Question: ()
I'm defining the following custom colormap where I assign the color white ('#ffffff') to the float 'zero_pt'.
'''
import matplotlib.colors as col
from matplotlib.colors import LinearSegmentedColormap
zero_pt = 0.98181818181818181
cmap = LinearSegmentedColormap.from_list(
'mycmap', [(0, 'blue'), (zero_pt, 'white'), (1, 'red')])
'''
But when I try to retrieve the hex color code from the same 'zero_pt' value, I don't get '#ffffff' (i.e.: white) as I would expect:
'''
rgb = cmap(zero_pt)[:3]
print(col.rgb2hex(rgb))
> u'#ffdcdc'
'''
Why is this and how can I get around this issue?
---
I need to define a custom colormap where negative values are displayed in blue, zero values in white, and positive values in red. The code is below, and the necessary data files here (<URL>.
'''
import pickle
import numpy as np
import matplotlib.pyplot as plt
from matplotlib.colors import LinearSegmentedColormap
with open('data.pkl', 'r') as f:
H = pickle.load(f)
with open('edges.pkl', 'r') as f:
edges = pickle.load(f)
# Define zero point for empty bins which should be colored in white.
zero_pt = 1. - H.max() / (H.max() - H.min())
print(H.min(), H.max(), zero_pt)
cmap = LinearSegmentedColormap.from_list(
'mycmap', [(0, 'blue'), (zero_pt, 'white'), (1, 'red')])
Y, X = np.meshgrid(edges[0], edges[1])
plt.pcolormesh(X, Y, H, cmap=cmap, vmin=H.min(), vmax=H.max())
plt.show()
'''
This results in

If we inspect the 'H' array, we see that there are a lot of zero values that be displayed in white, that instead show in pink in the figure above.
This doesn't happen will all the data I use, it just happens sporadically. I presume the issue has something to do with rounding? Is there a way to force cases such as this one to show zero values in white as they should?
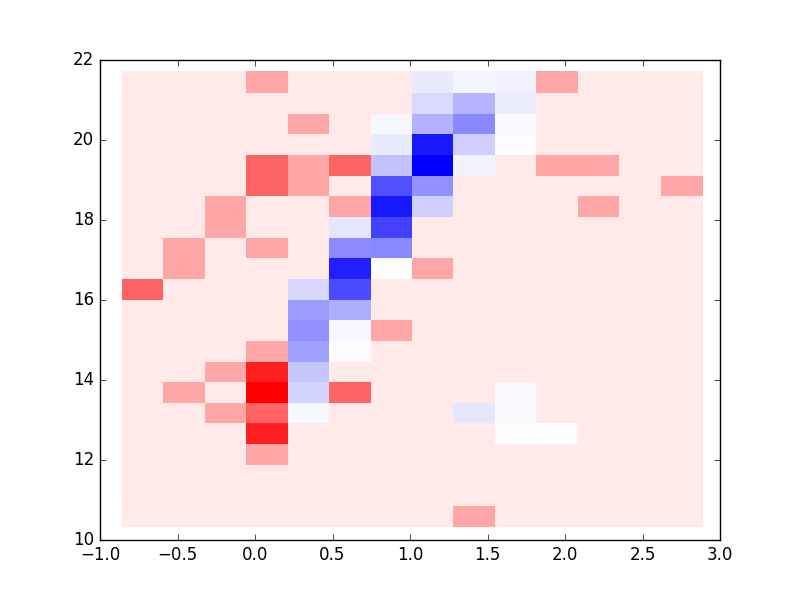
Answer: As has been said in the comments you need to round the zero point value to a multiple of '1/N' if 'N' is the number of colors in the colormap. Of course the difference between the zero point value and any other colors in the colormap must be bigger than '1/N'.
So here is a solution
'''
import matplotlib.colors as col
from matplotlib.colors import LinearSegmentedColormap
import numpy as np
N=256
zero_pt0 = 0.98181818181818181
zero_pt_rounded = np.ceil(zero_pt0*(N-1))/float(N-1)
print (zero_pt_rounded)
cmap = LinearSegmentedColormap.from_list(
'mycmap', [(0, 'blue'), (zero_pt_rounded, 'white'), (1, 'red')], N=N)
# verify if original point zero_pt0 gives white color
rgb = cmap(zero_pt0)[:3]
print(col.rgb2hex(rgb))
'''
Concerning your older question: It's not clear what the line 'zero_pt = 1. - H.max() / (H.max() - H.min())' should do.
I would guess that you need to put
'''
data_value_for_white color = ...
zero_pt = (data_value_for_white color - H.min()) / (H.max() - H.min())
'''
Furthermore, in order to make sure the desired value is covered by the white color in the colormap, we would need to make the two adjacent colors in the colormap white.
'''
N = 256 # number of colors in the colormap
zero_pt0 = np.floor(zero_pt*(N-1))/float(N-1)
zero_pt1 = np.ceil(zero_pt*(N-1))/float(N-1)
cmap = LinearSegmentedColormap.from_list('mycmap',
[(0, 'blue'), (zero_pt0, 'white'),(zero_pt1, 'white'), (1, 'red')], N=N)
'''
A complete solution would therefore look like:
'''
import pickle
import numpy as np
import matplotlib.pyplot as plt
from matplotlib.colors import LinearSegmentedColormap, rgb2hex
with open('data.pkl', 'r') as f:
H = pickle.load(f)
with open('edges.pkl', 'r') as f:
edges = pickle.load(f)
# Define zero point for empty bins which should be colored in white.
data_value_for_white_color = 0.
zero_pt = (data_value_for_white_color - H.min()) / float(H.max() - H.min())
N=256
zero_pt0 = np.floor(zero_pt*(N-1))/float(N-1)
zero_pt1 = np.ceil(zero_pt*(N-1))/float(N-1)
cmap = LinearSegmentedColormap.from_list('mycmap',
[(0, 'blue'), (zero_pt0, 'white'),(zero_pt1, 'white'), (1, 'red')], N=N)
Y, X = np.meshgrid(edges[0], edges[1])
plt.pcolormesh(X, Y, H, cmap=cmap, vmin=H.min(), vmax=H.max())
plt.show()
'''
<URL>